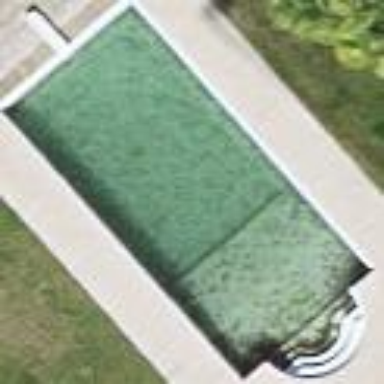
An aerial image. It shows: Swimming pool located in leisure land.